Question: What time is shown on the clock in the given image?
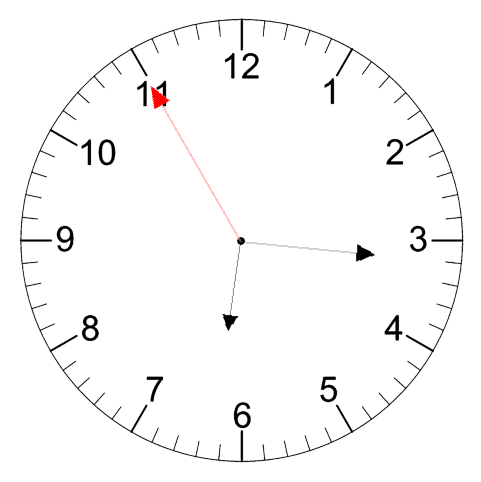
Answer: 06:15:55